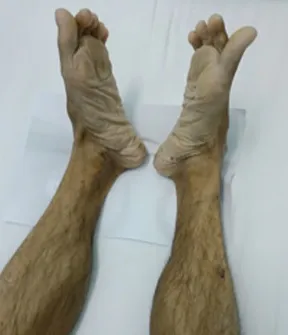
Main clinical findings of the proband. (C) Feet rotated inward.
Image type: radiology (x_ray)